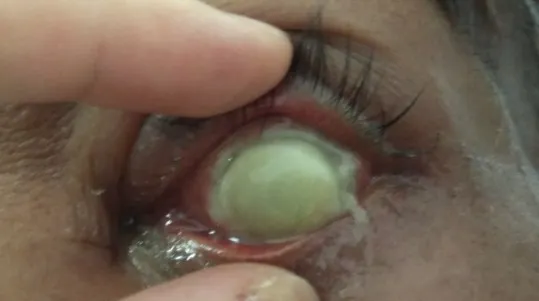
External photograph showing melting central corneal ulcer with hypopyon.
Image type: medical_photograph (other_medical_photograph)